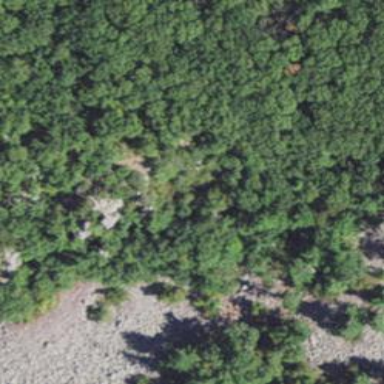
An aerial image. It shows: Rock climbing area located at cliff.